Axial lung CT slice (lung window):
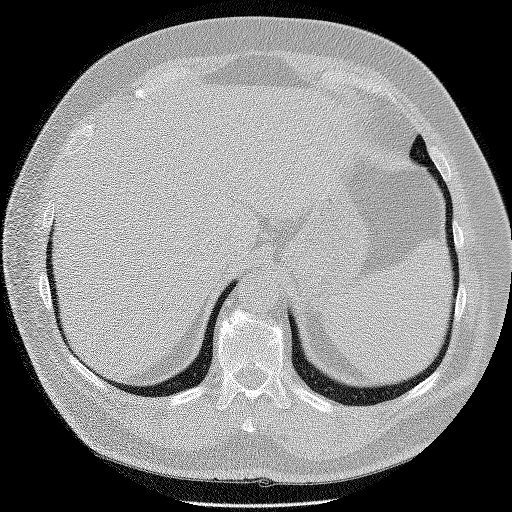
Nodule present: no